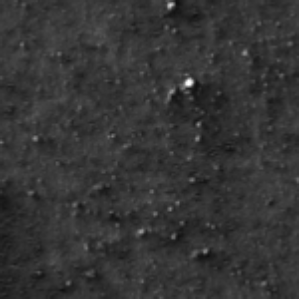
Label: frost